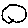
Label: circle